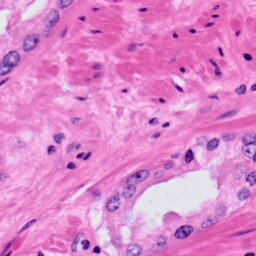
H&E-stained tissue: Prostate